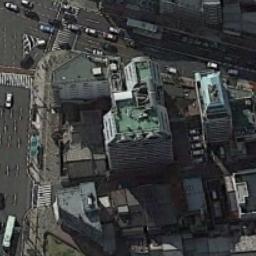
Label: commercial_area